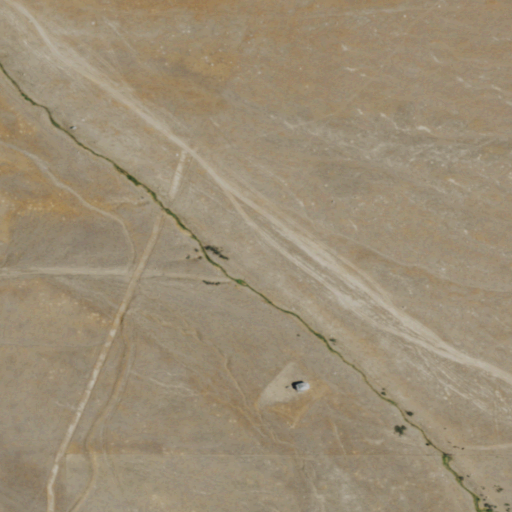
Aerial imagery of valley in Nevada named Gregg Canyon containing grassland, shrub, and open development